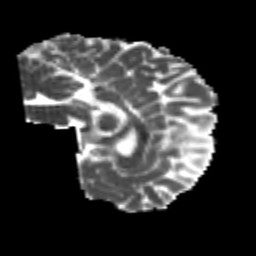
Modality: MD
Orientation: sagittal
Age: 20
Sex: male
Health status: healthy
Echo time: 0.074 s